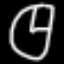
Label: clock